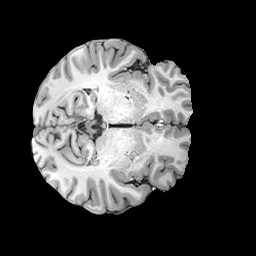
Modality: T1w
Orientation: axial
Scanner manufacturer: siemens
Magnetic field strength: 3 T
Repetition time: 2 s
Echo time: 0.0024 s